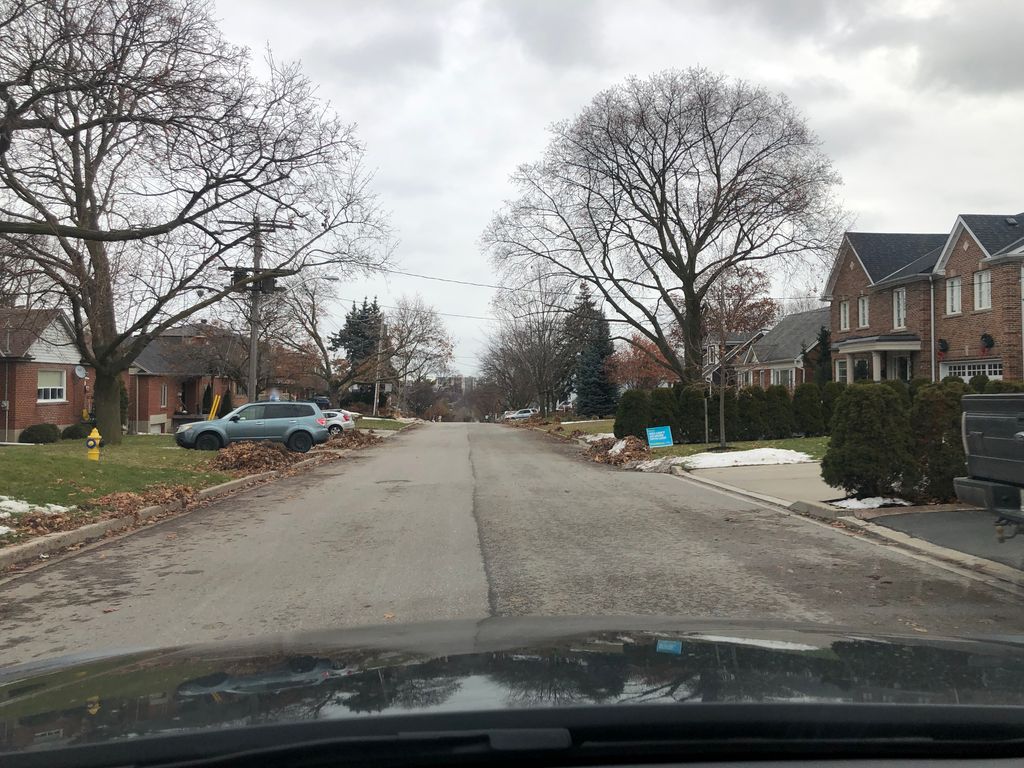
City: toronto